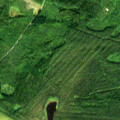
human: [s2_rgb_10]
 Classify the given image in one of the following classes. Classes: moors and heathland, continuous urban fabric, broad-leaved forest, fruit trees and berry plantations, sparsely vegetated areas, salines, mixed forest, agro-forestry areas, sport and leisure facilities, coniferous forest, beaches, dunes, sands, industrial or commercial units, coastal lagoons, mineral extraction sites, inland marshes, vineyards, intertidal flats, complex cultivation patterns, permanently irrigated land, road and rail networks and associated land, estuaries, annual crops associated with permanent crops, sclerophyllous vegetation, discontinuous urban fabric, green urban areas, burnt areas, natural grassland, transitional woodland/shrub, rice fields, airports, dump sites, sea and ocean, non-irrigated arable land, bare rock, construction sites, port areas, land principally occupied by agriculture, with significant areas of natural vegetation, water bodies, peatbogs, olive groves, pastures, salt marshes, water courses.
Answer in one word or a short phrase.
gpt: coniferous forest, mixed forest, transitional woodland/shrub